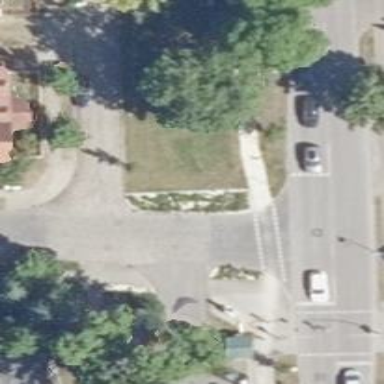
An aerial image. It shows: Road with "give way" sign.